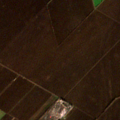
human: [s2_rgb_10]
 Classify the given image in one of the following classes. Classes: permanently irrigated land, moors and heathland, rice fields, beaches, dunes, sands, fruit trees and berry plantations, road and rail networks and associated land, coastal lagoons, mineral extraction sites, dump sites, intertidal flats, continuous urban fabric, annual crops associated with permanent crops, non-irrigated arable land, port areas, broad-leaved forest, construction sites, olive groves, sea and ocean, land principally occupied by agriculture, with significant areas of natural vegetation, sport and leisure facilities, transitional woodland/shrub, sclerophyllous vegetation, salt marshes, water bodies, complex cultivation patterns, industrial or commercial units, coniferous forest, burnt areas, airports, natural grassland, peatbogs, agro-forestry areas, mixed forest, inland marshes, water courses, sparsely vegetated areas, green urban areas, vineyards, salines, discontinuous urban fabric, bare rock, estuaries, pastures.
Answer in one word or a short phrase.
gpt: non-irrigated arable land